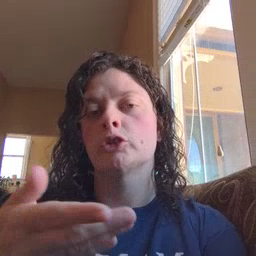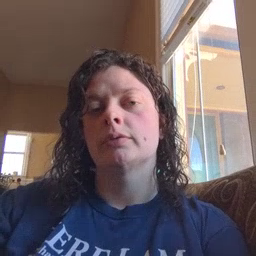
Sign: book